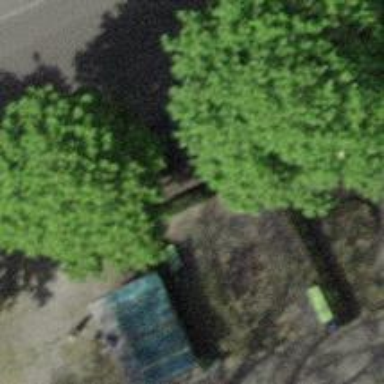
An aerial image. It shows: Recycling container for recycling.